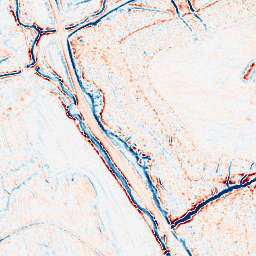
Category: edge_preserving
Decomposition family: bilateral
Decomposition parameters: d: 9
sigma_color: 25
sigma_space: 150
Upsampling method: bicubic
Upsampling parameters: scale: 8
Upsampling scale: 8